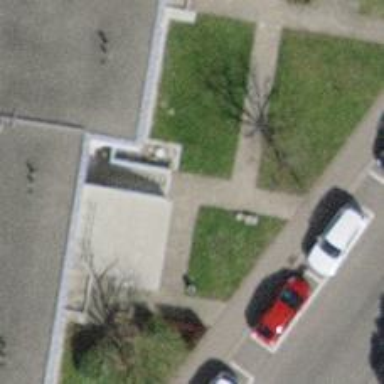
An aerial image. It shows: Footway made of paving stones.